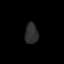
Tissue: lung
Cell type: Endothelial cells
Senescence score: 0.7407
Nuclear area (px): 265
Mean DAPI intensity: 46.117